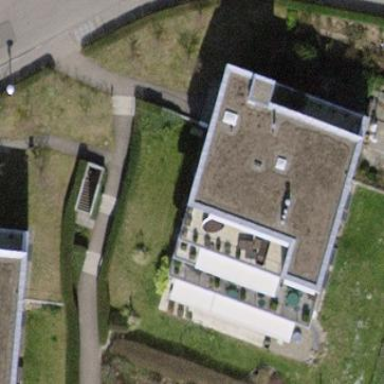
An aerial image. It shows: Flat-roofed apartment building with brown roof color.